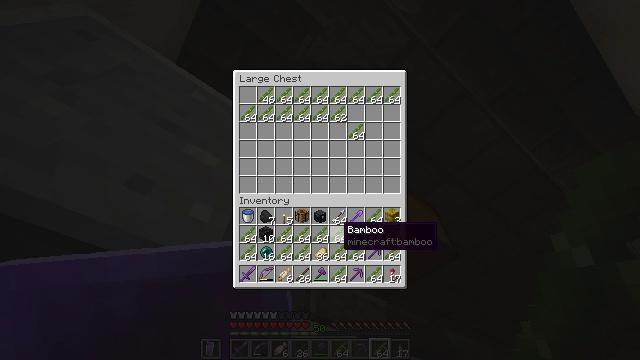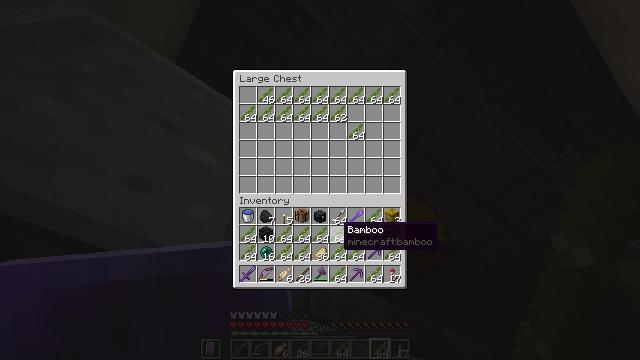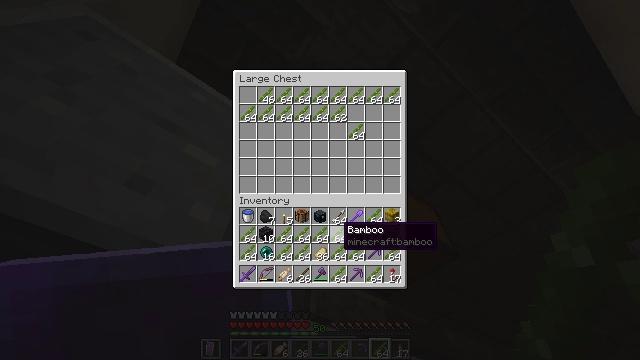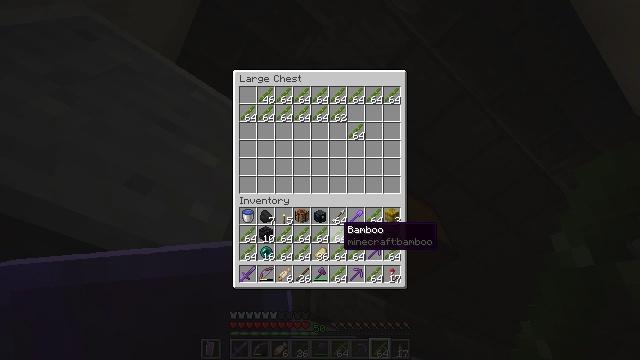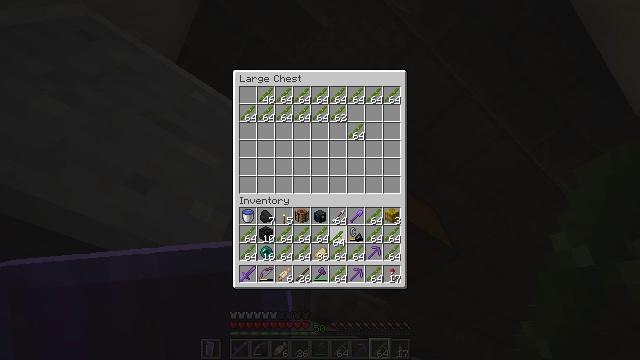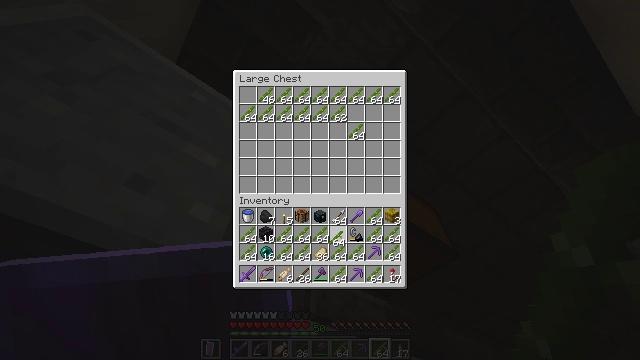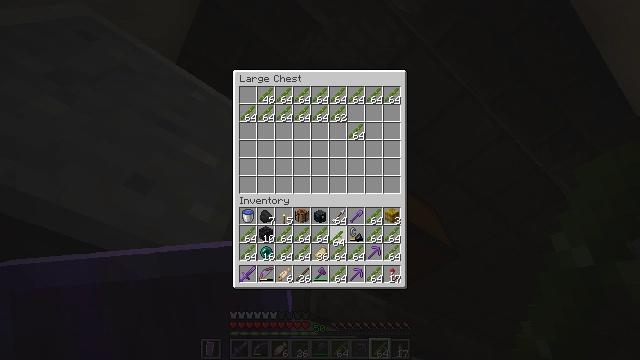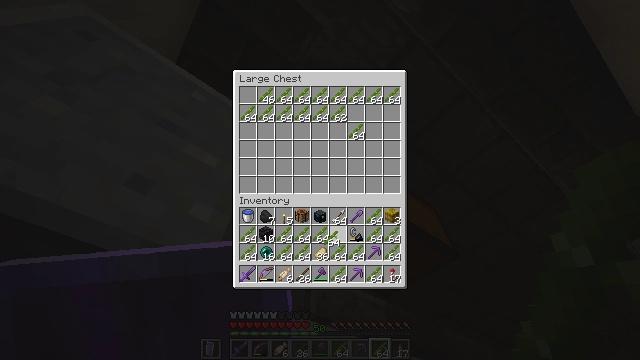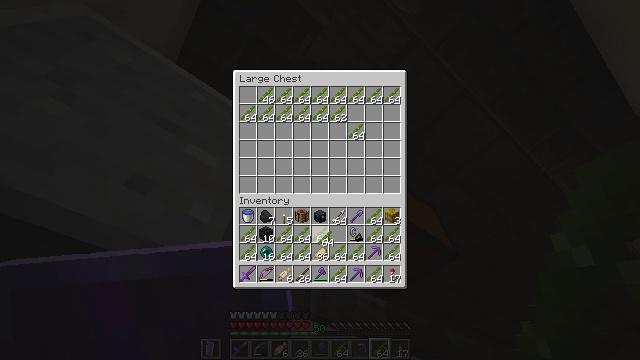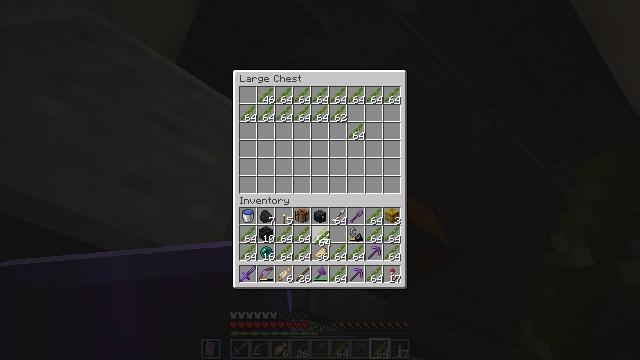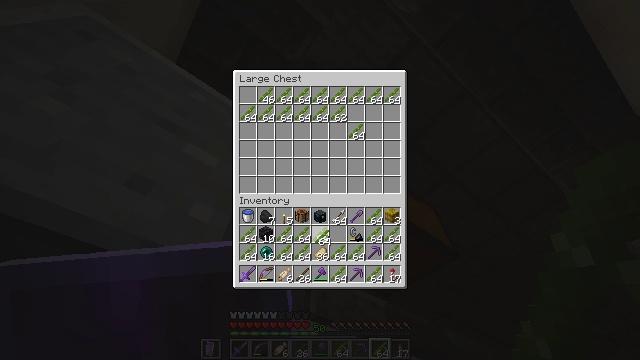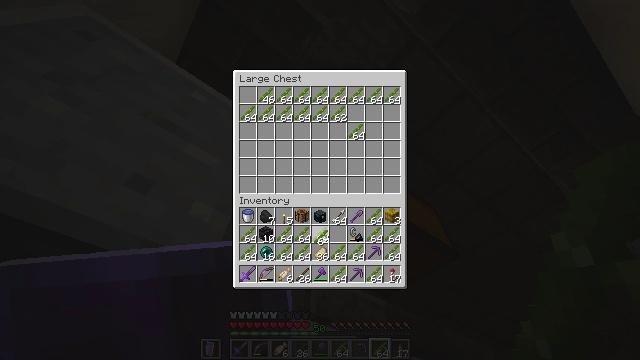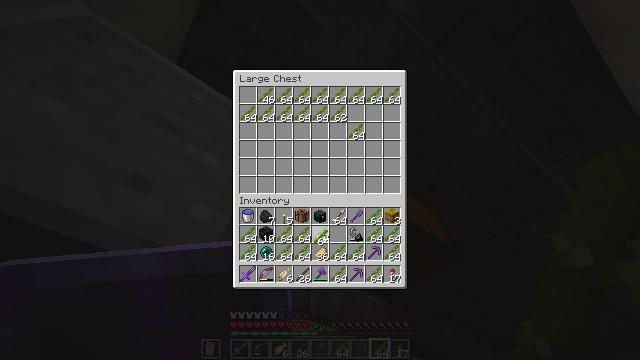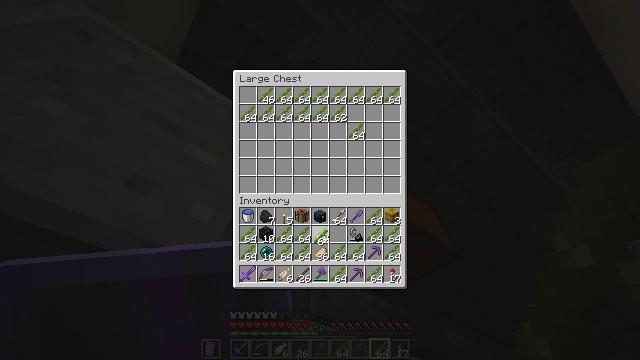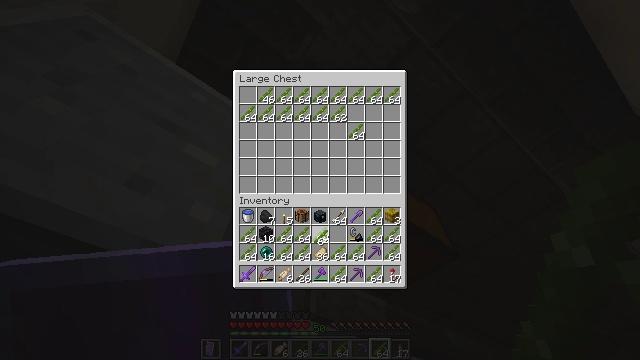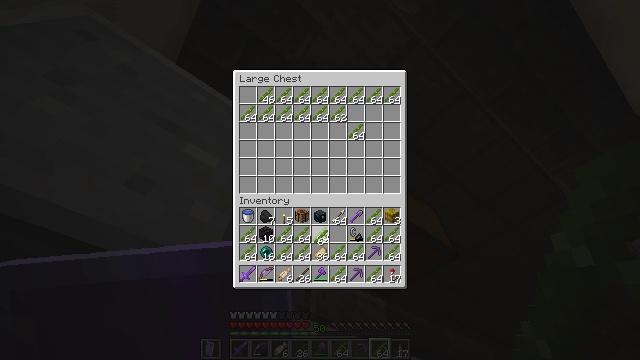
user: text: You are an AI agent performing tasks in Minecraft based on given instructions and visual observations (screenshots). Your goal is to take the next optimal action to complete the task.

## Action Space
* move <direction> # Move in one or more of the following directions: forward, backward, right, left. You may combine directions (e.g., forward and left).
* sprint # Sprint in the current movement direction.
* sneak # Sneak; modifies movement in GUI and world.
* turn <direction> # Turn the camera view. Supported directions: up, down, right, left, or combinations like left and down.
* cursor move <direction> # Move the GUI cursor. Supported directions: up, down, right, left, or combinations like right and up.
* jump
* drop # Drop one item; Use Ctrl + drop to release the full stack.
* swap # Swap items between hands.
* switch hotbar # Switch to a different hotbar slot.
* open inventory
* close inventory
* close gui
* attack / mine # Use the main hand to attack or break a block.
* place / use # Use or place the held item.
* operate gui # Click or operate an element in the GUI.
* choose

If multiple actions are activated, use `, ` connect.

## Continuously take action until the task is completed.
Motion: motion action
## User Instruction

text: Break the lime shulker box to relocate it.
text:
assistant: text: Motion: no_op
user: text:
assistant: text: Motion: no_op
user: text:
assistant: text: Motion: no_op
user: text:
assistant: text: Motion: attack / mine
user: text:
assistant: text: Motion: attack / mine
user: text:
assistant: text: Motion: attack / mine
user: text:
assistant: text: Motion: no_op
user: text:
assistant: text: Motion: no_op
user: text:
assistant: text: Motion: no_op
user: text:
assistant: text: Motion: no_op
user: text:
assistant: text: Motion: sneak
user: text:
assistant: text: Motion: sneak
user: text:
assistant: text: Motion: sneak, attack / mine
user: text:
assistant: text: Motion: sneak, attack / mine
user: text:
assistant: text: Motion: sneak, attack / mine
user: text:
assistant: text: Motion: sneak, attack / mine
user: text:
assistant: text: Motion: sneak, attack / mine
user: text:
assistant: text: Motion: sneak, attack / mine
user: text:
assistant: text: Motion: sneak
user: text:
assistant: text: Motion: sneak, attack / mine
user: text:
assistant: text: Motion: sneak, attack / mine
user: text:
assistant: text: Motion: sneak, attack / mine
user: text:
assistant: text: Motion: sneak
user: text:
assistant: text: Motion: sneak, attack / mine
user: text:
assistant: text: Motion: sneak, attack / mine
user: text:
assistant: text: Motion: sneak, attack / mine
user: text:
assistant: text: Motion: sneak, attack / mine
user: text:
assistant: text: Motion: sneak, attack / mine
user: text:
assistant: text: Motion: sneak, attack / mine
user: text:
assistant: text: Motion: sneak, attack / mine